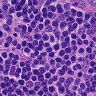
Metastatic tissue present: no